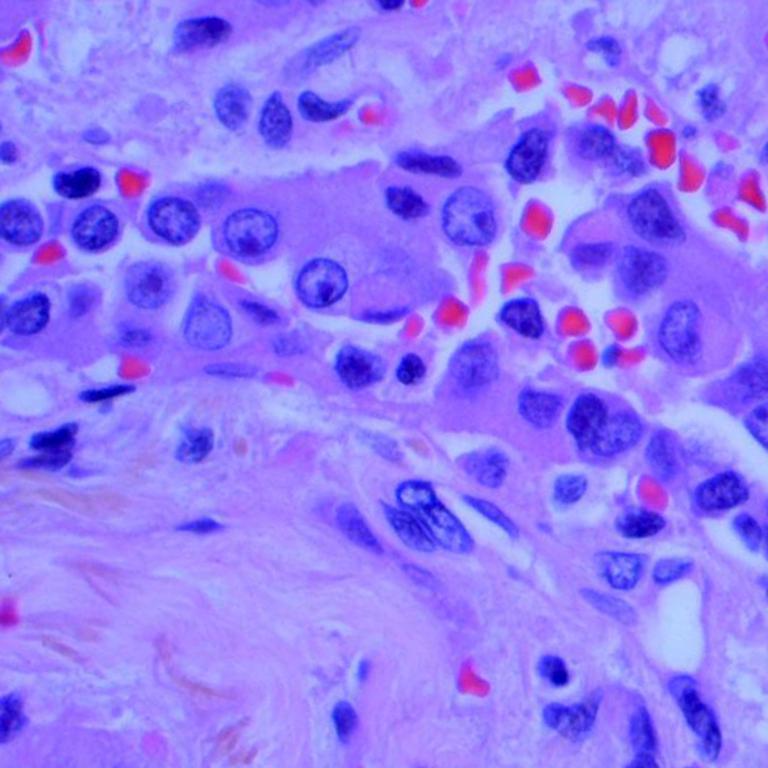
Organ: lung
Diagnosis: adenocarcinomas